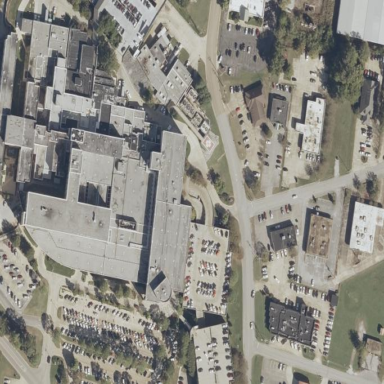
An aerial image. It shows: Healthcare facility identified as hospital.